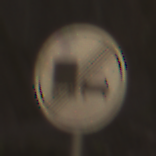
Verkehrszeichen: EndeUeberholverbotKraftfahrzeuge
Umgebung: Outdoor, Nature
Tageszeit: MorningAfternoon
Wetter: Overcast
Licht: Natural
Jahreszeit: Autumn
Kontrast: LowContrast